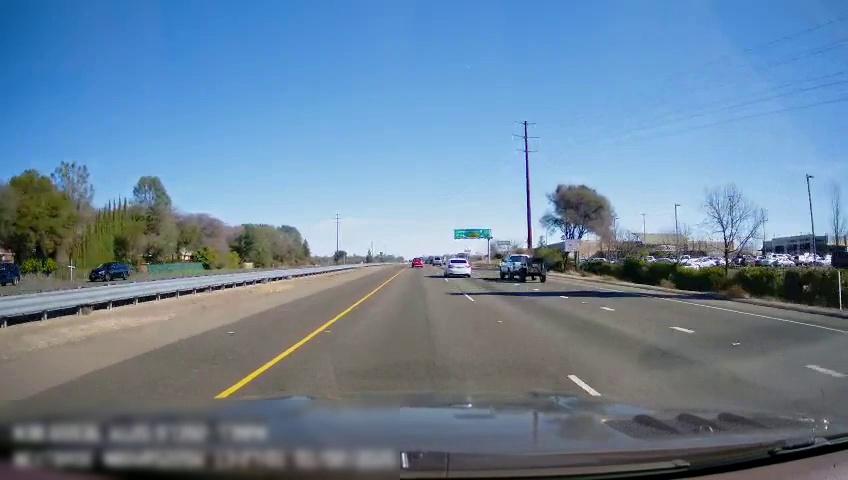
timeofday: Day
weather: Sunny
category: Drivable Space
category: Drivable Space
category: Vehicles | SUV
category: Vehicles | Other LV
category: Vehicles | Truck
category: Vehicles | SUV
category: Vehicles | SUV
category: Vehicles | SUV
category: Vehicles | SUV
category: Lanes | Current Lane
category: Lanes | Current Lane
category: Lanes | Alternate Lane
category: Lanes | Alternate Lane
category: Traffic | Signs
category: Traffic | Signs